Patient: sex M, age 48
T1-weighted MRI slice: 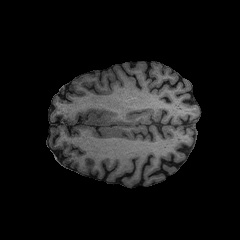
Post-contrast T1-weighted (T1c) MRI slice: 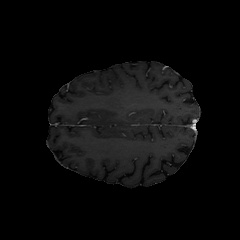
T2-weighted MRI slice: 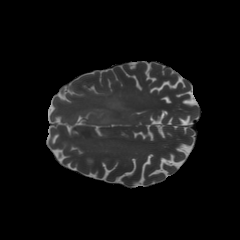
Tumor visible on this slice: yes
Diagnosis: Astrocytoma, IDH-mutant
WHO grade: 3